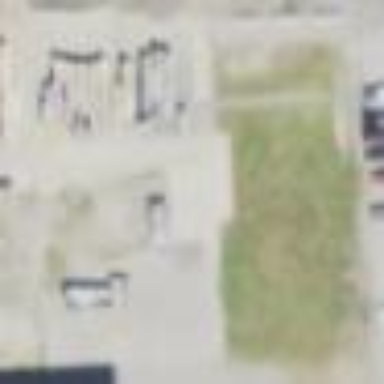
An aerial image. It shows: Commercial building.